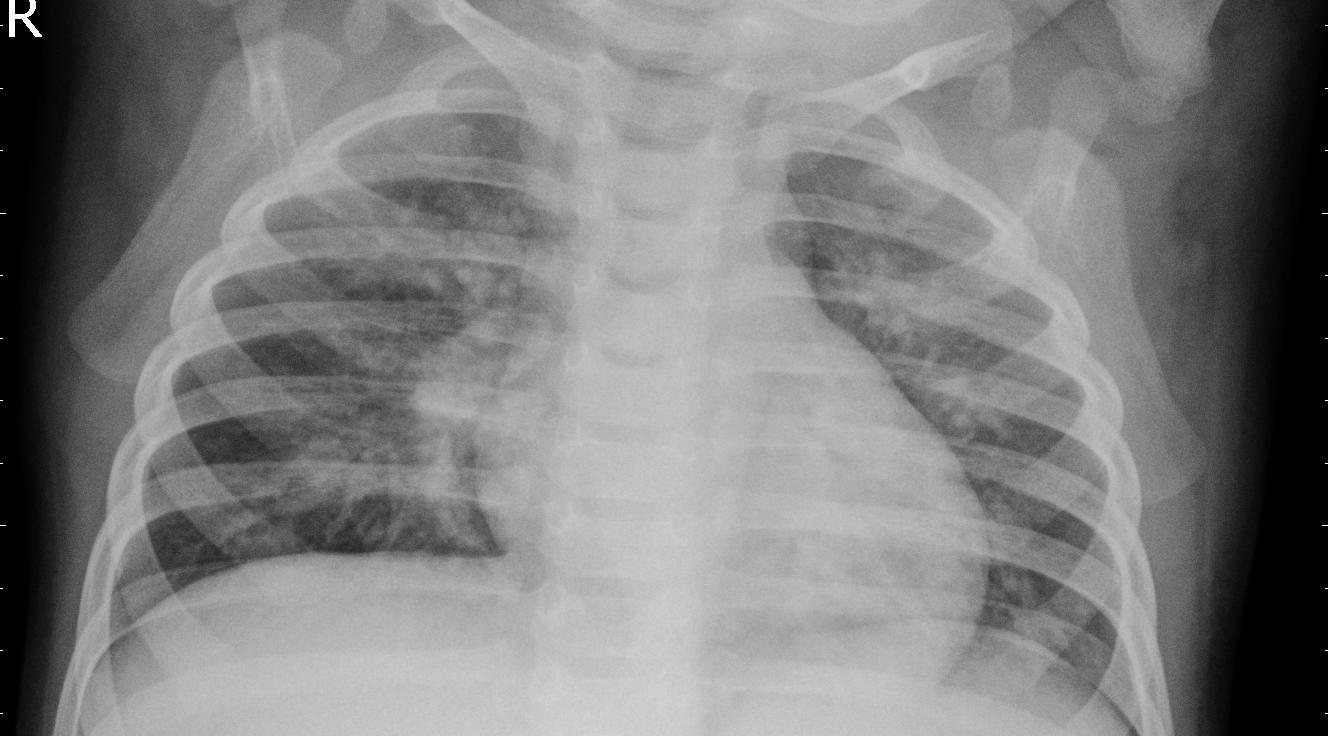
Diagnosis: PNEUMONIA